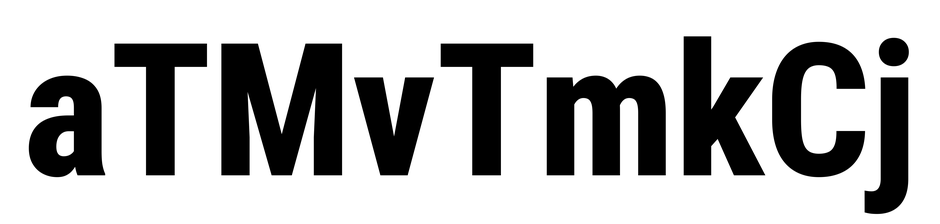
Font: Roboto_Condensed_ExtraBold